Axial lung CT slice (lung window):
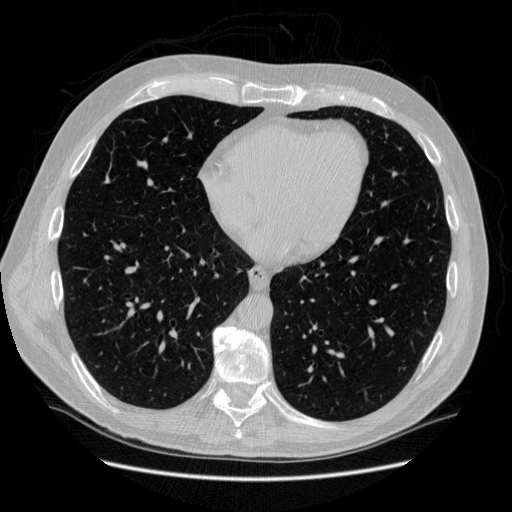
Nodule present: no